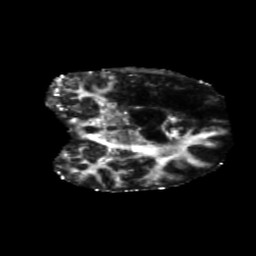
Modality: FA
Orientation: coronal
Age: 49
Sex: male
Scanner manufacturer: siemens
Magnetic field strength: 3 T
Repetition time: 5.25 s
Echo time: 0.08 s